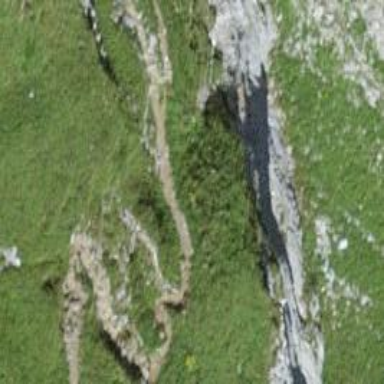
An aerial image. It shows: Path with excellent trail visibility on the ground.